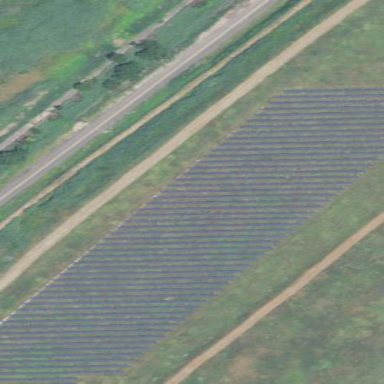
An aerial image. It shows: Solar power plant.